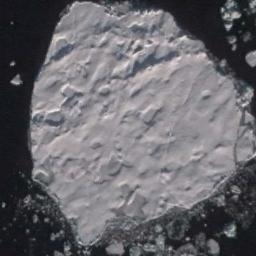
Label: sea_ice